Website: home-depot
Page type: cart
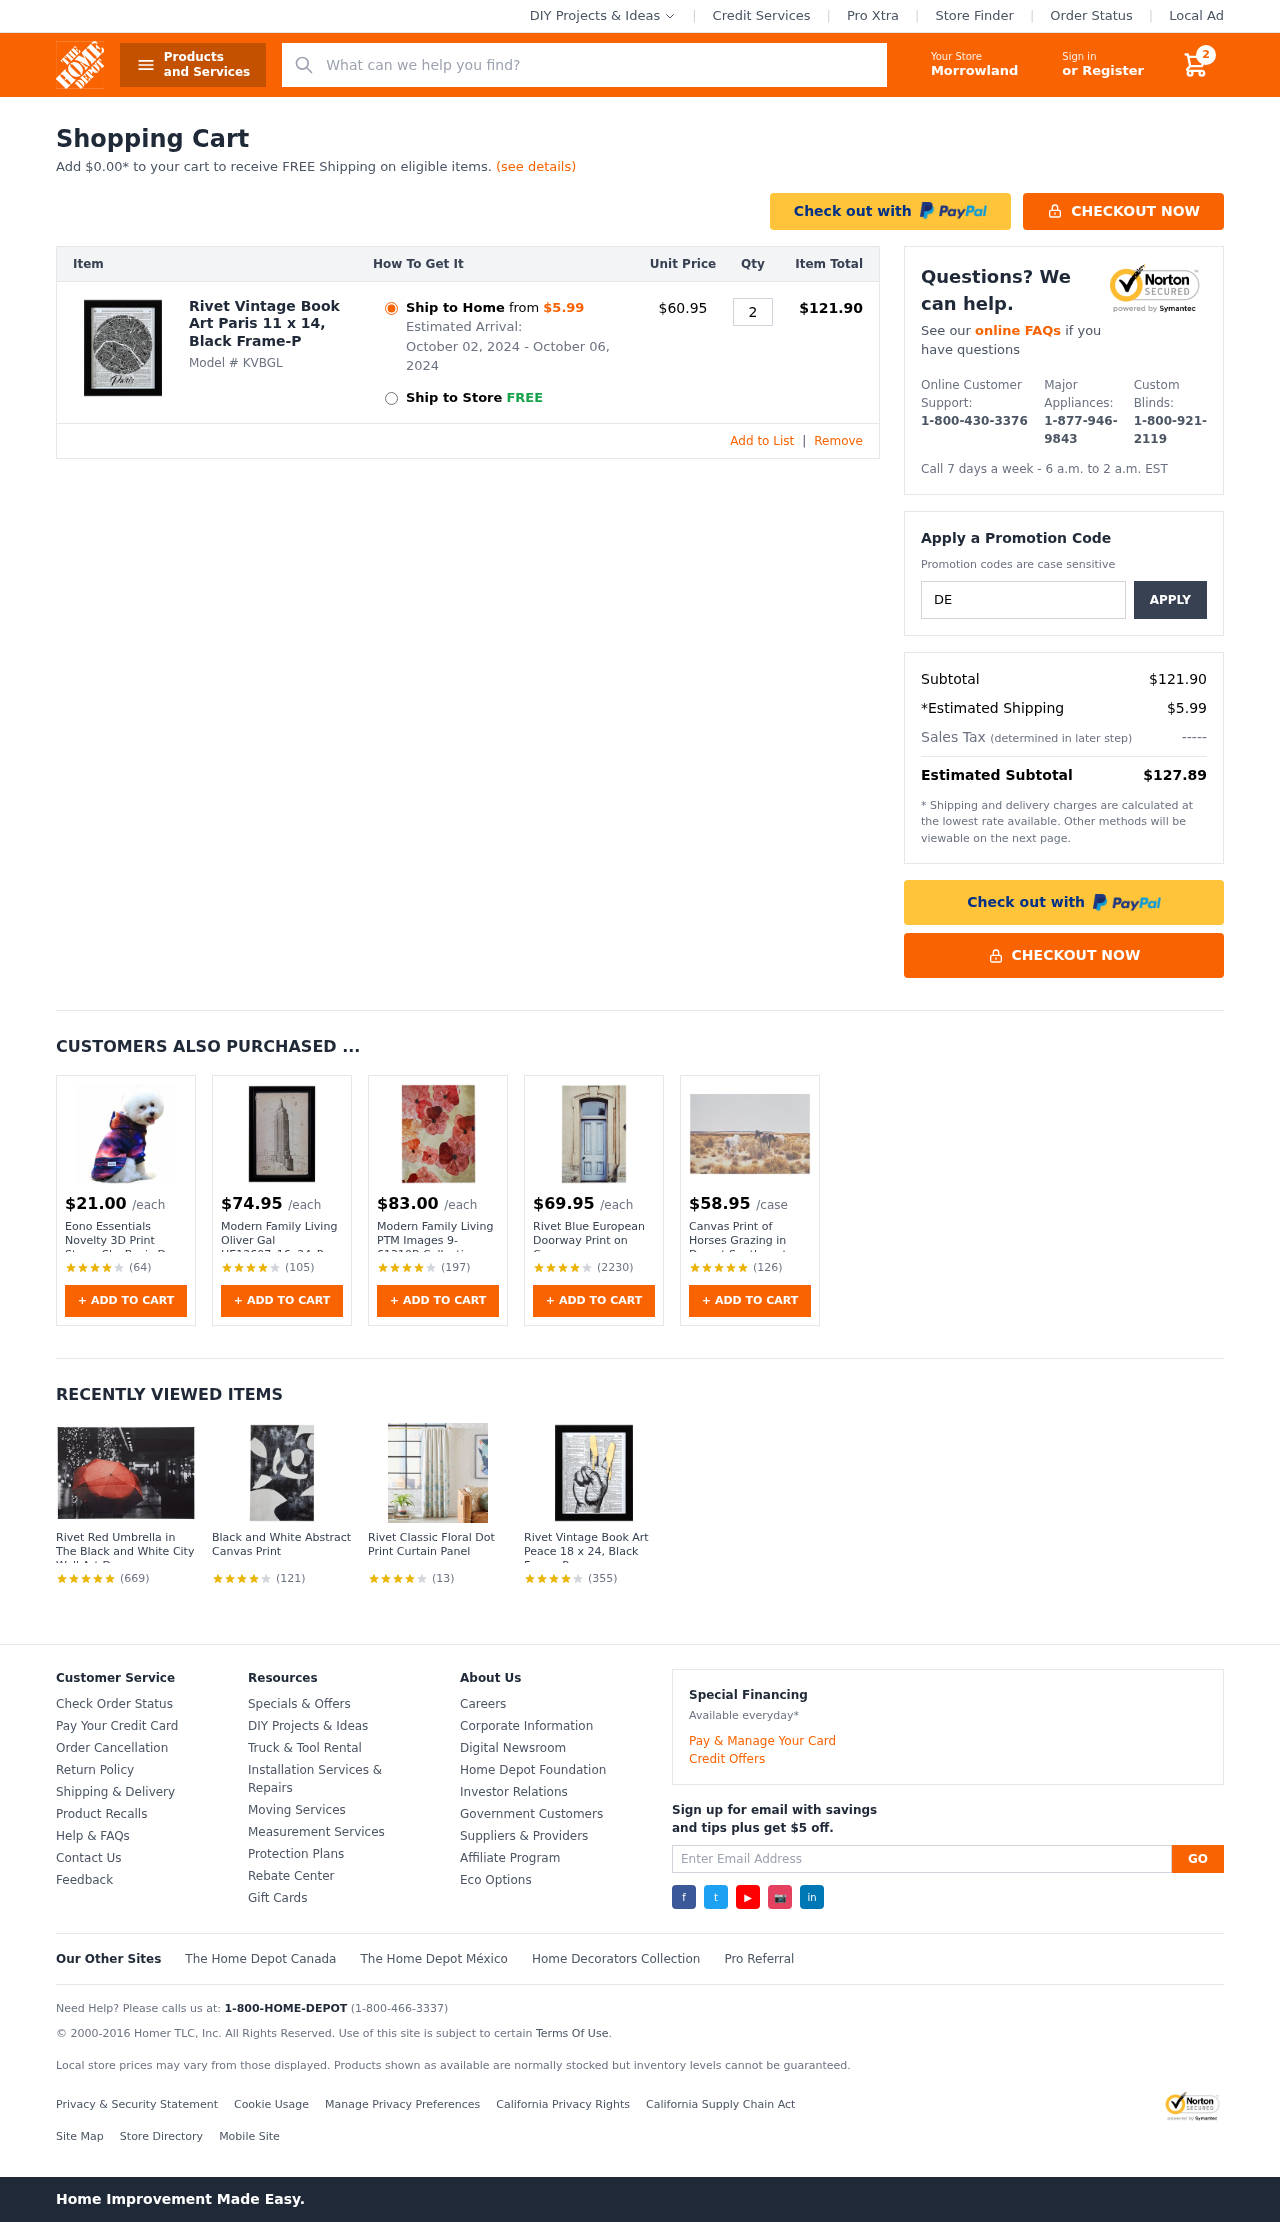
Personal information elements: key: PII_CITY
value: Morrowland
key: PII_PROMO_CODE
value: DEAL1870
Product elements: key: PRODUCT1_NAME
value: Rivet Vintage Book Art Paris 11 x 14, Black Frame-P
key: PRODUCT1_PRICE
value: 60.95
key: PRODUCT1_QUANTITY
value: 2
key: PRODUCT2_PRICE
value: $21.00
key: PRODUCT2_NAME
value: Eono Essentials Novelty 3D Print Starry Sky Basic Dog Hoodie Polyester Pet Sweatshirt for Small Medi
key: PRODUCT2_NUM_RATINGS
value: (64)
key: PRODUCT3_PRICE
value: $74.95
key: PRODUCT3_NAME
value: Modern Family Living Oliver Gal HE12607_16x24_Paper_Flat_NLC Wall Art
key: PRODUCT3_NUM_RATINGS
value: (105)
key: PRODUCT4_PRICE
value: $83.00
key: PRODUCT4_NAME
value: Modern Family Living PTM Images 9-61310B Collection Gallery Wrapped Canvas Wall Art
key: PRODUCT4_NUM_RATINGS
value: (197)
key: PRODUCT5_PRICE
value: $69.95
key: PRODUCT5_NAME
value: Rivet Blue European Doorway Print on Canvas
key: PRODUCT5_NUM_RATINGS
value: (2230)
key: PRODUCT6_PRICE
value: $58.95
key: PRODUCT6_NAME
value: Canvas Print of Horses Grazing in Desert Southwest Wall Art
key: PRODUCT6_NUM_RATINGS
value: (126)
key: PRODUCT7_NAME
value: Rivet Red Umbrella in The Black and White City Wall Art Decor
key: PRODUCT7_NUM_RATINGS
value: (669)
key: PRODUCT8_NAME
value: Black and White Abstract Canvas Print
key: PRODUCT8_NUM_RATINGS
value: (121)
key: PRODUCT9_NAME
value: Rivet Classic Floral Dot Print Curtain Panel
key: PRODUCT9_NUM_RATINGS
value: (13)
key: PRODUCT10_NAME
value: Rivet Vintage Book Art Peace 18 x 24, Black Frame-P
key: PRODUCT10_NUM_RATINGS
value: (355)
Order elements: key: ORDER_NUM_ITEMS
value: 2
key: AMOUNT_TO_FREE_SHIPPING
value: $0.00
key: ORDER_SHIPPING_DATE
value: October 02, 2024
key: ORDER_DELIVERY_DATE
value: October 06, 2024
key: ORDER_ITEM_TOTAL
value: $121.90
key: ORDER_SUBTOTAL
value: $121.90
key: ORDER_SHIPPING_COST
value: $5.99
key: ORDER_TOTAL
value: $127.89
Search elements: key: HEADER_SEARCH
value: What can we help you find?